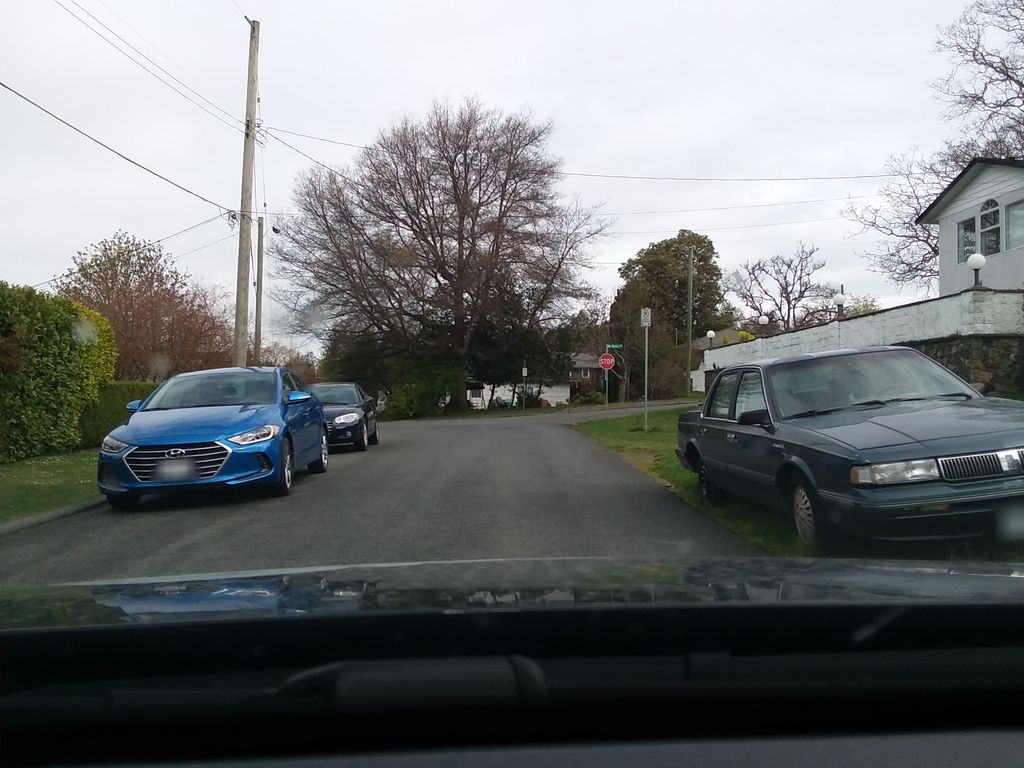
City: victoria